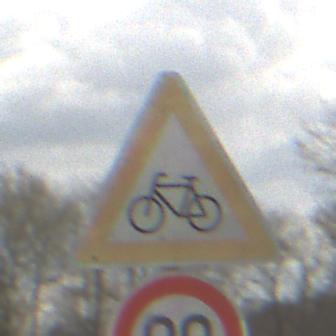
Verkehrszeichen: RadverkehrRechts
Zusatzzeichen unten: Geschwindigkeit90
Umgebung: Outdoor, Suburban
Tageszeit: MorningAfternoon
Wetter: Overcast
Licht: Natural
Jahreszeit: NotSpecified
Kontrast: LowContrast